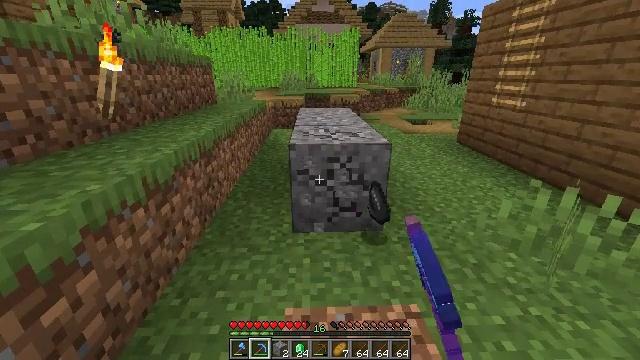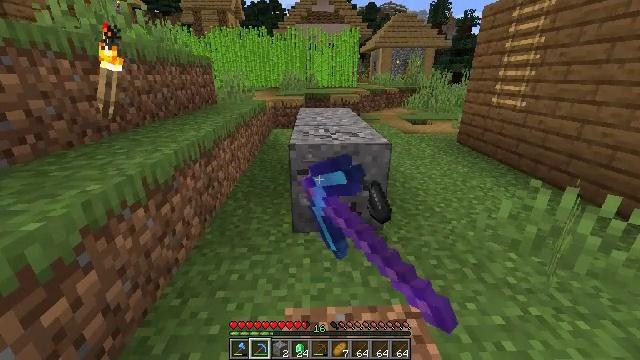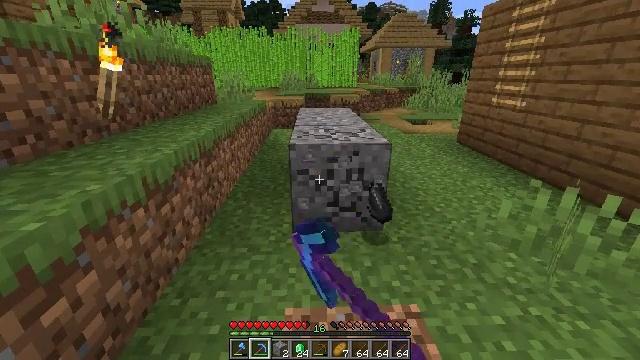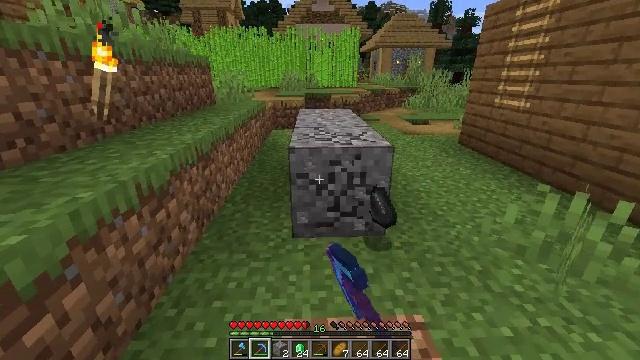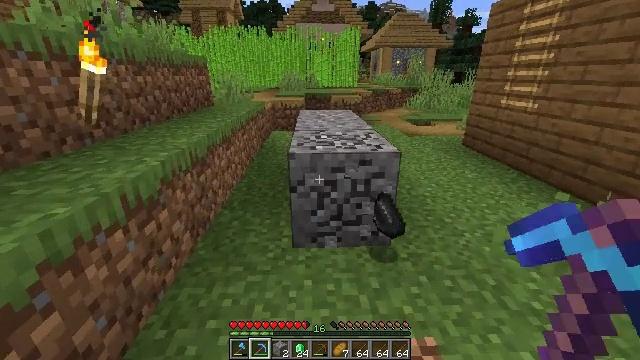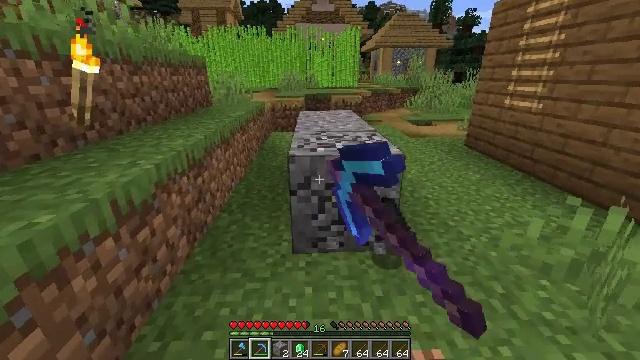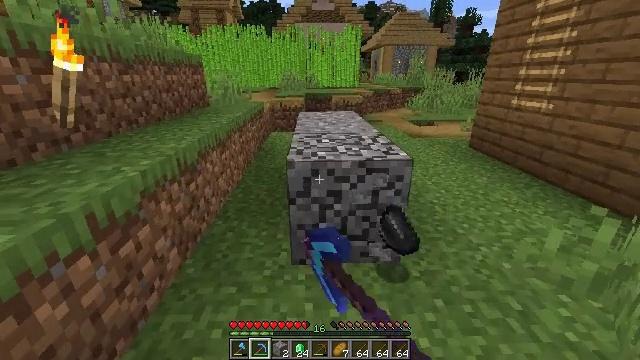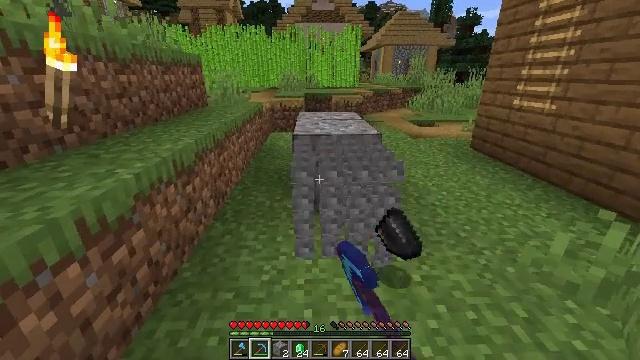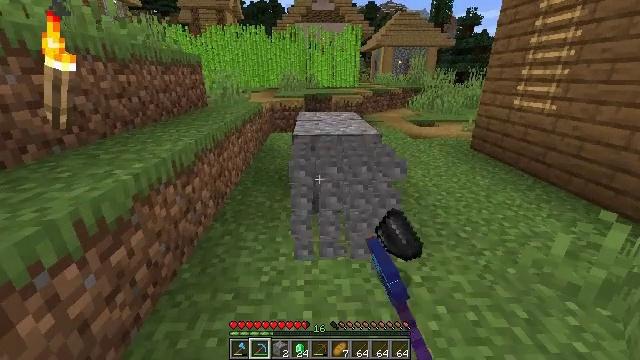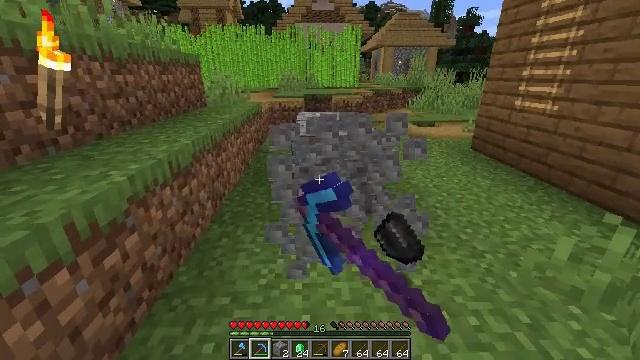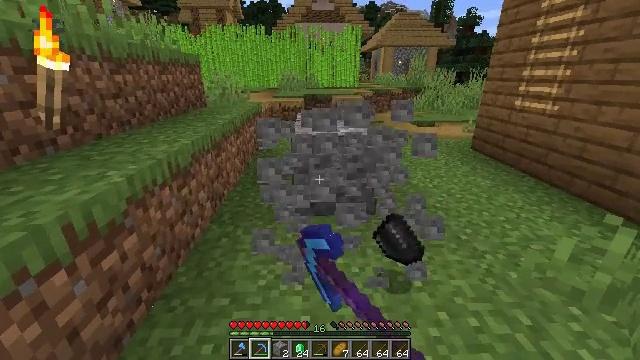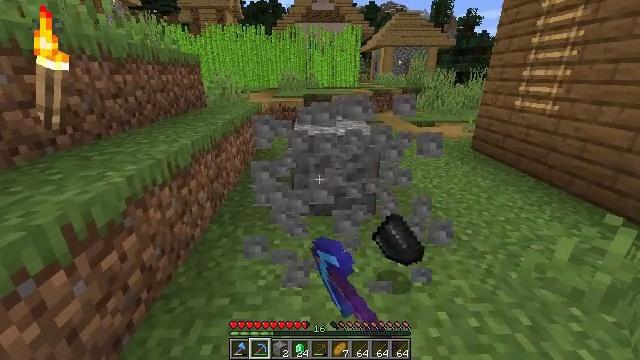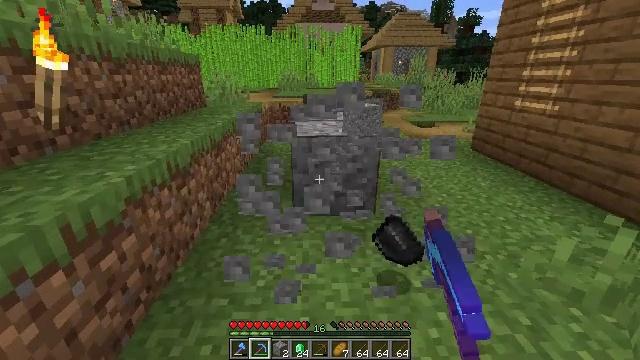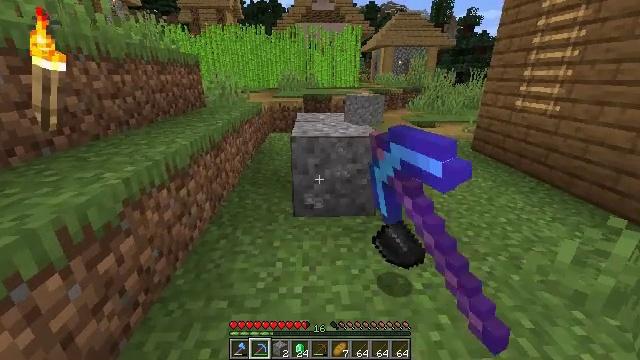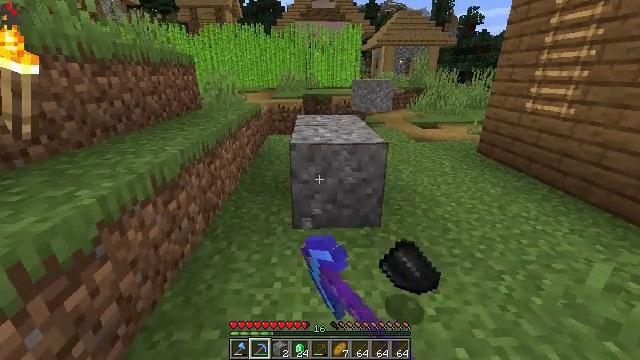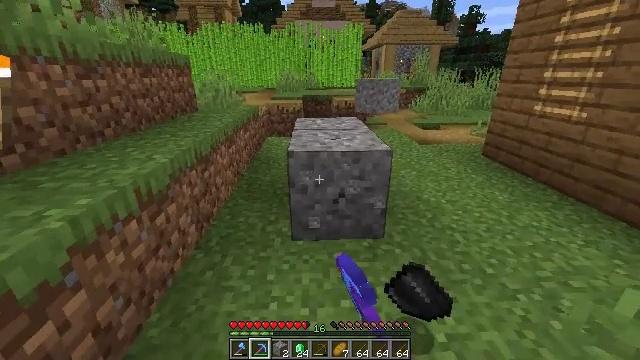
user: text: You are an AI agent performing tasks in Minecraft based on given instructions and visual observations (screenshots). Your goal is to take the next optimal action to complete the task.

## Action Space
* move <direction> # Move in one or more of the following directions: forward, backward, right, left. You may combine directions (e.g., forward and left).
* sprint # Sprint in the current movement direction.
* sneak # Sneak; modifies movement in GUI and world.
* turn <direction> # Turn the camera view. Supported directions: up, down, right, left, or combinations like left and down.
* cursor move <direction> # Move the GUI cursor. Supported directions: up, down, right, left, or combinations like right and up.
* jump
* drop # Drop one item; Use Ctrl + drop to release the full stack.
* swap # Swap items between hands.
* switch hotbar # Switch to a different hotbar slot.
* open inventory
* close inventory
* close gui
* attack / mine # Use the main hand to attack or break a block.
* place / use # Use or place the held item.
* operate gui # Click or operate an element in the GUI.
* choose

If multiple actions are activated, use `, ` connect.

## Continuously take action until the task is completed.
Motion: motion action
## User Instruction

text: Break the gravel block.
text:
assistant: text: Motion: attack / mine
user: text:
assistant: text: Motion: attack / mine
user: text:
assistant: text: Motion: move forward, attack / mine
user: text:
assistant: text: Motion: move forward, attack / mine
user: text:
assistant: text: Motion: move forward, attack / mine
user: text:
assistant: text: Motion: attack / mine
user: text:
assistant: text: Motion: attack / mine
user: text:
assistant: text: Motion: attack / mine
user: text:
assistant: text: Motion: attack / mine
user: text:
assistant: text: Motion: attack / mine
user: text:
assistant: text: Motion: attack / mine
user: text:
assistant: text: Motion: attack / mine
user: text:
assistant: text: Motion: move forward, attack / mine
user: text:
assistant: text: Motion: move forward, attack / mine
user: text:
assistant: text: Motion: move forward, attack / mine
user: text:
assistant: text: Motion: move forward, attack / mine
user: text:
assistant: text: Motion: attack / mine
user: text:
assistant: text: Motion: attack / mine
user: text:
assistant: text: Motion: attack / mine
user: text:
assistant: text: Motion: attack / mine
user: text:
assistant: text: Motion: attack / mine
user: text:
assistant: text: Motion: attack / mine
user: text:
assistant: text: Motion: attack / mine
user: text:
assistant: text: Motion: attack / mine
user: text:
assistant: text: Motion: attack / mine
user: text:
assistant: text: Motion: attack / mine
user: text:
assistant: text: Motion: attack / mine
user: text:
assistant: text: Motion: attack / mine
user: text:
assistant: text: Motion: attack / mine
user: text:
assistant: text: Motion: attack / mine